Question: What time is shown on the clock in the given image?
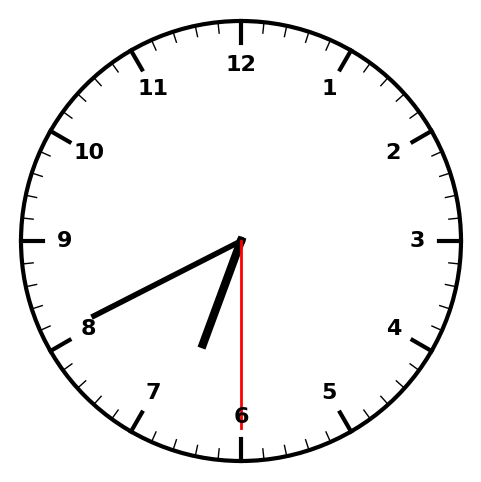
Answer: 06:40:30